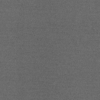
Label: dusty